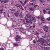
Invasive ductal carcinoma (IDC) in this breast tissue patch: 1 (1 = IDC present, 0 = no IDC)